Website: home-depot
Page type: account-dashboard
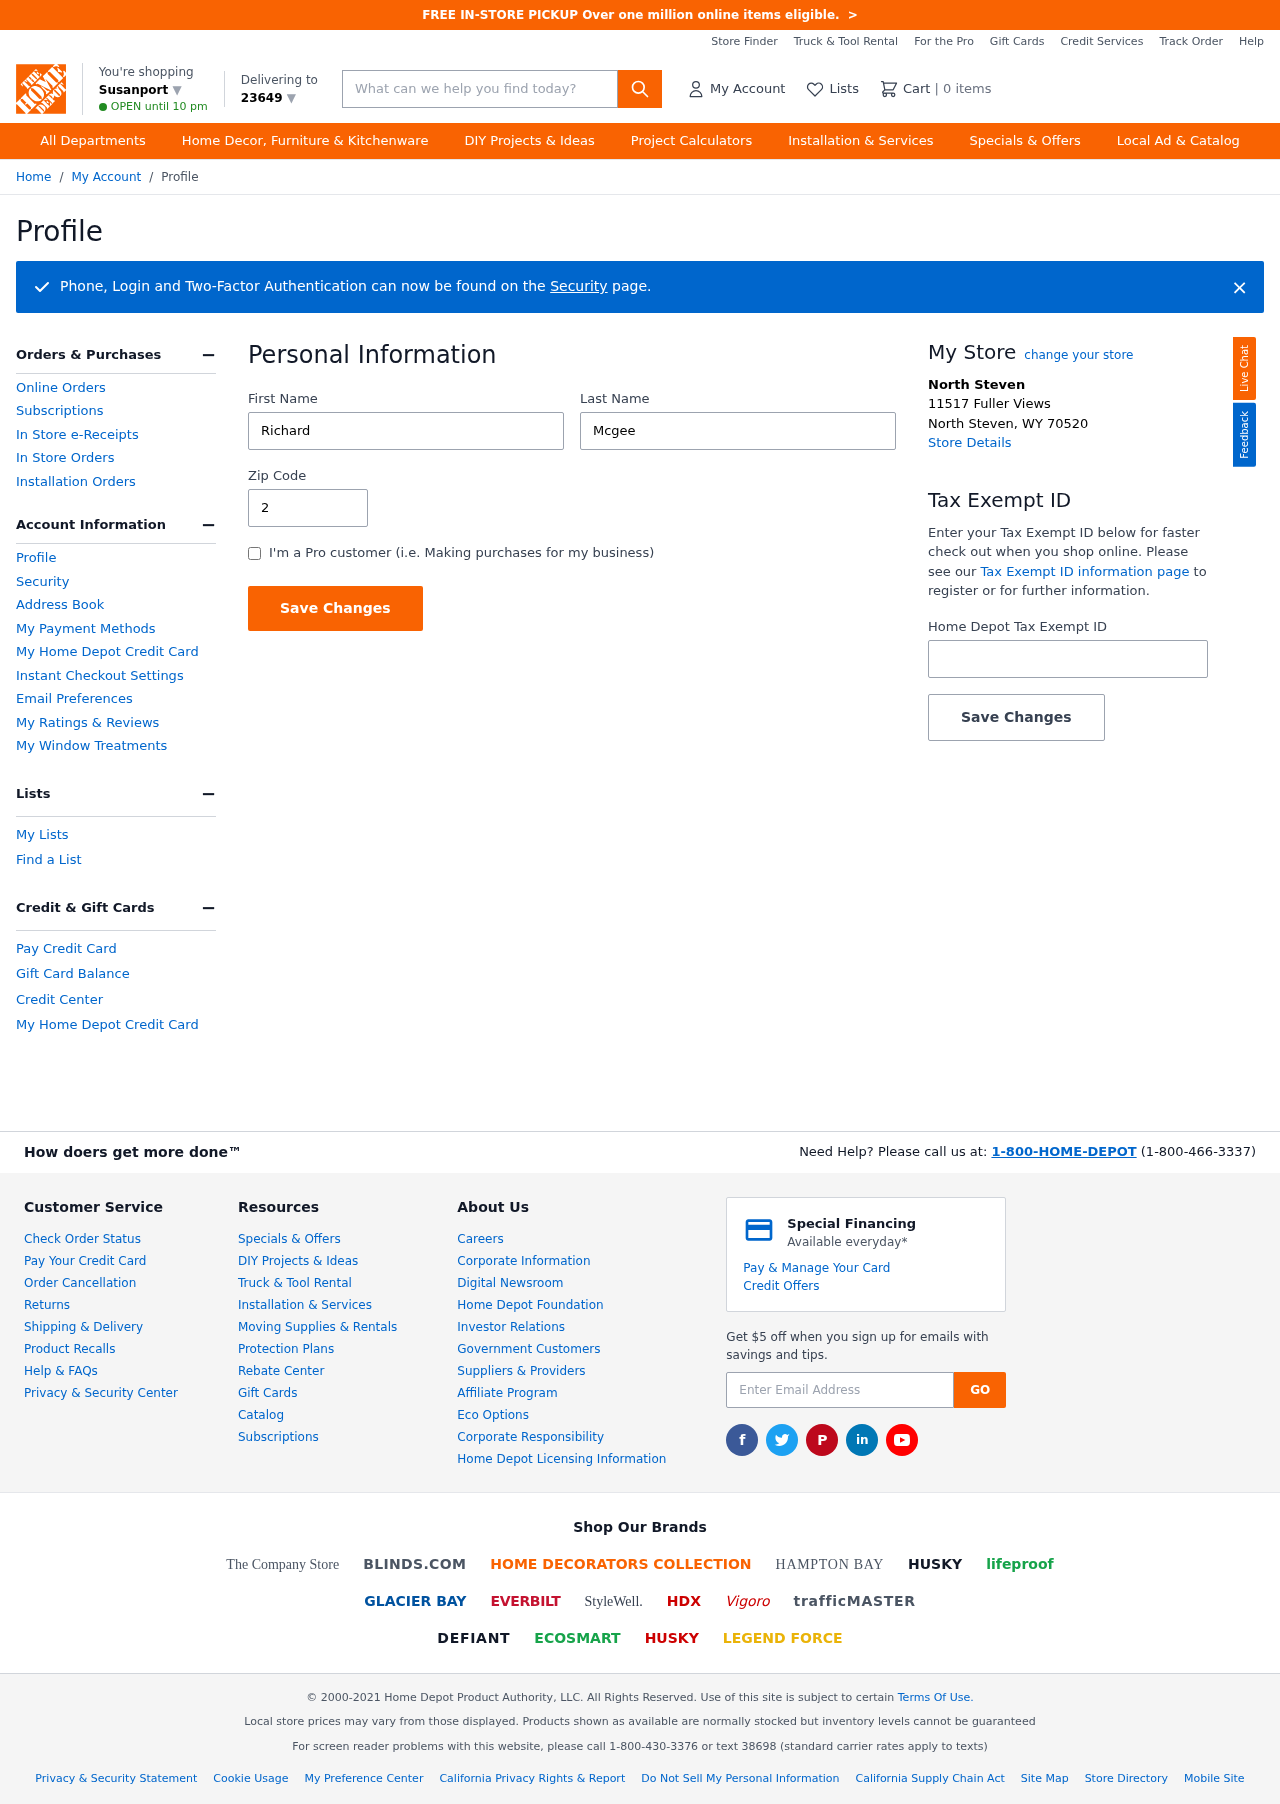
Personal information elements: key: PII_CITY
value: Susanport ▼
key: PII_FIRSTNAME
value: Richard
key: PII_LASTNAME
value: Mcgee
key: PII_LOCATION1_CITY
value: North Steven
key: PII_LOCATION1_CITY_STATE_ZIP
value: North Steven, WY 70520
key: PII_LOCATION1_STREET
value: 11517 Fuller Views
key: PII_POSTCODE
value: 23649 ▼
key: PII_POSTCODE
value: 23649
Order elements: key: ORDER_NUM_ITEMS
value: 0
Search elements: key: HEADER_SEARCH
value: What can we help you find today?